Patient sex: M
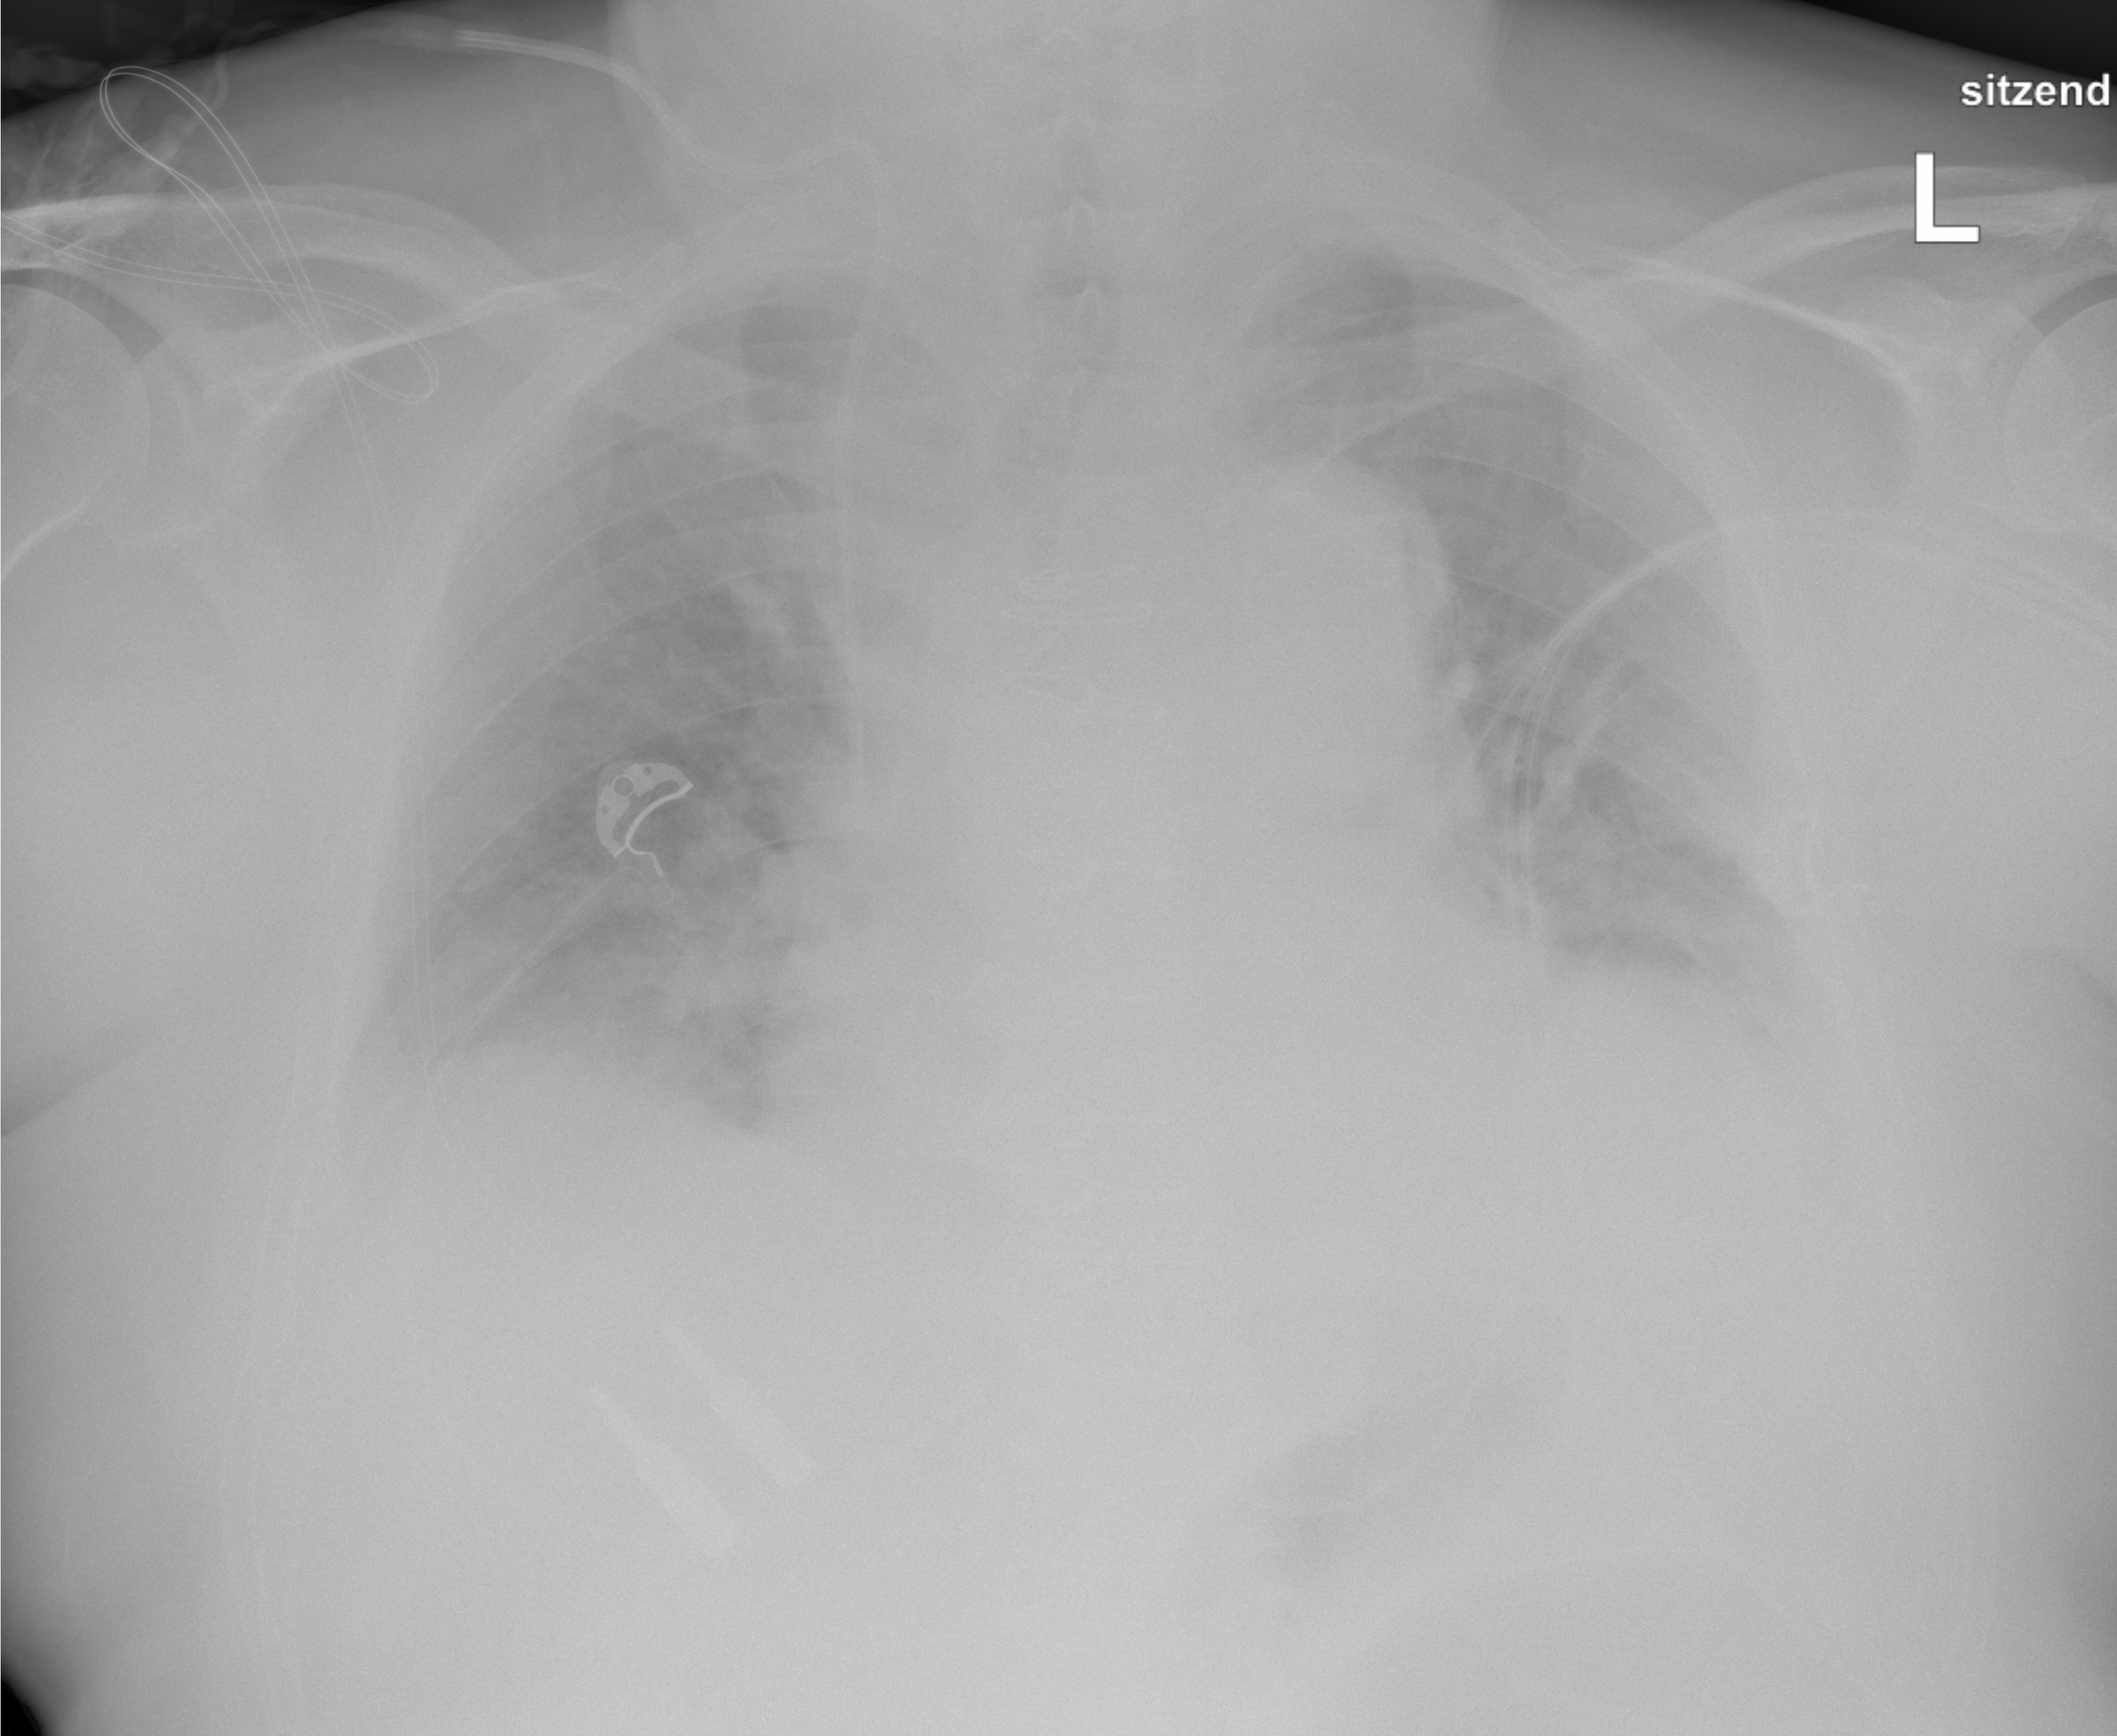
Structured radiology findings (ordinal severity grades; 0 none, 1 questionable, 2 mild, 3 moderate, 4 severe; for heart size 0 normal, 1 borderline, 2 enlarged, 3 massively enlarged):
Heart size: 2
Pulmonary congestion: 3
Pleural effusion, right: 2
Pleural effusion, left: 2
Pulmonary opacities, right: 0
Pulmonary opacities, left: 0
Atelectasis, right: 2
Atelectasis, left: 2